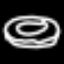
Label: donut